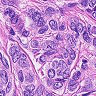
Metastatic tissue present: yes